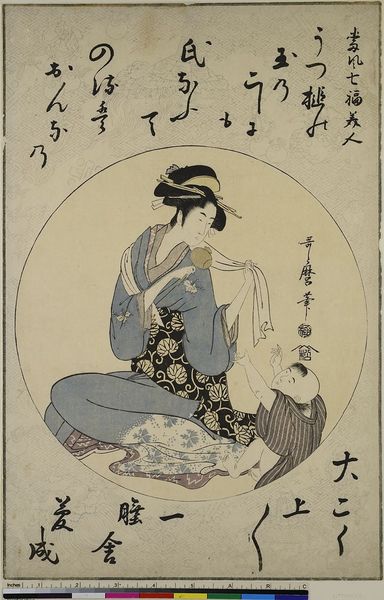
Titel: Daikokuten, aus der Serie: Gruppe der sieben schönen Glücksgöttinen
Künstler: Kitagawa Utamaro
Standort: Hamburg
Institution: Museum für Kunst und Gewerbe Hamburg
Schlagwörter: gott, holzschnitt, druckgraphik, druckgrafik, literatur, trommel, tracht, gedicht, zeit, gottheit, farbholzschnitt, schicksal, kimono, buddhismus, hinduismus, fortuna, kurtisane, volkstracht, edo, reproduktionen, sorte, dichtkunst, los, blumenornamente, handtrommel, fato, druckerzeugnisse, ripa, jainismus, hetäre, glücksgott, glück, fügung, oiran, daikokuten